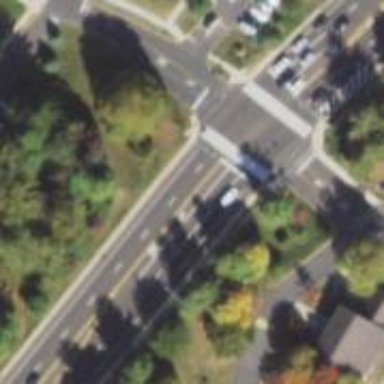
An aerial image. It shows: Marked crossing on footway.